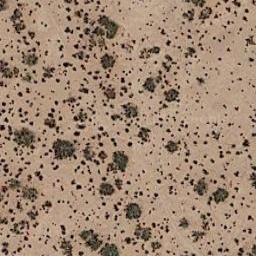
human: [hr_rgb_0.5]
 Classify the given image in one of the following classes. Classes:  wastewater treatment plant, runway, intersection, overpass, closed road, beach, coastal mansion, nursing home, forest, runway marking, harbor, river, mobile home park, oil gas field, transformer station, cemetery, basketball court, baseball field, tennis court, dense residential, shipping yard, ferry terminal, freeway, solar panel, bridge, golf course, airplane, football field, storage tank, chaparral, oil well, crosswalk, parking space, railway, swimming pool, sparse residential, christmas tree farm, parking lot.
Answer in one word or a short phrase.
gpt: chaparral